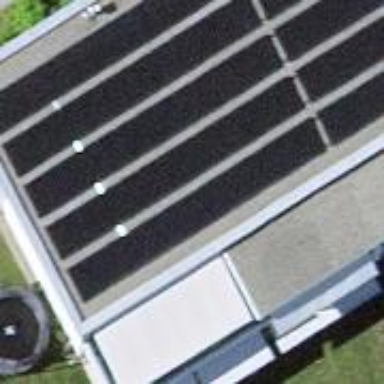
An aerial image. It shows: Solar power generator.